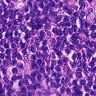
Metastatic tissue present: no